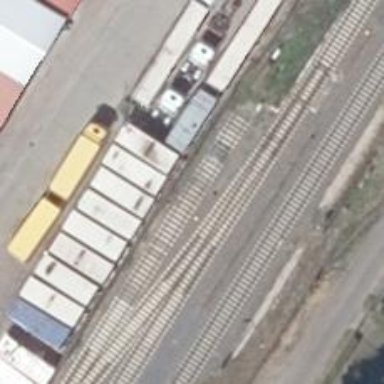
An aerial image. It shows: Electrified rail siding with contact line.